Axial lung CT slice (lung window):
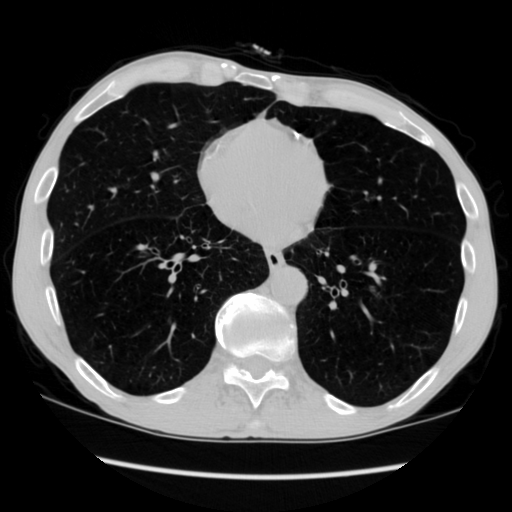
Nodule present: no